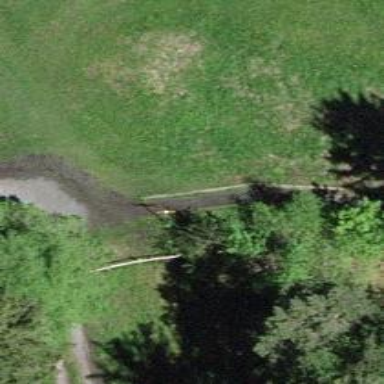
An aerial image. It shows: Path covered in grass.